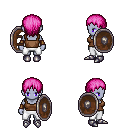
a pixel art fantasy rpg character, female body template, dark elf, purple skin, brown pirate shirt, white pants, pink plain hairstyle, cloth bracers, metal boots, shield, four views (front, back, left, right), 2x2 character sprite sheet, small pixel art, hard edges, no anti-aliasing